Question: I am working on a project.I have a table tblhomework which have a column students code-which contains students code separated by comma.Now I have few drop downs to search a record among which is search by student name.Now I have students code in my table how should I match it against the student name.I am using the following query,till now I am matching using students code but now I have to match by student name
Query
'''
string studentcode = "%" + txt_studentcode.Text.ToString() + "%";
SELECT
tblhomework.ID,
tblteacher.TEACHERNAME,
tblclass.CLASSNAME,
tblhomework.Title,
tblhomework.HomeworkDetail,
tblhomework.StudentsCode
FROM tblhomework
join tblclass on tblclass.CLASSCODE=tblhomework.ClassCode
join tblteacher on tblteacher.TSHORTNAME=tblhomework.Tshortcode
where tblhomework.StudentsCode like'" + studentcode + "';
'''
Following is the screenshot of the result I am getting

I have a student table which contains student names of students which you can use.
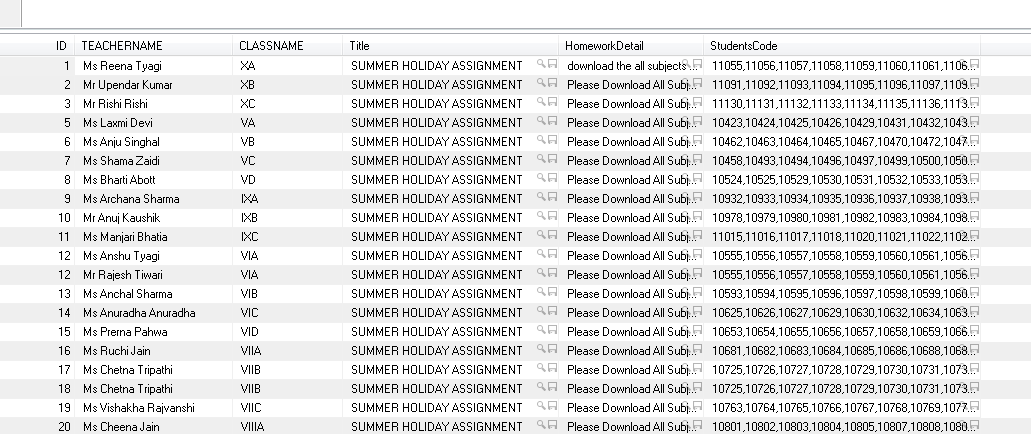
Answer: Using FIND_IN_SET in your current SQL:-
'''
SELECT
tblhomework.ID,
tblteacher.TEACHERNAME,
tblclass.CLASSNAME,
tblhomework.Title,
tblhomework.HomeworkDetail,
tblhomework.StudentsCode
FROM tblhomework
JOIN tblclass ON tblclass.CLASSCODE=tblhomework.ClassCode
JOIN tblteacher ON tblteacher.TSHORTNAME=tblhomework.Tshortcode
WHERE FIND_IN_SET('" + studentcode + "', tblhomework.StudentsCode);
'''
However, not this will only work if there are no spaces before / after the commas in the list of student codes
To join that against the student names table (and making assumptions on the layout of that table) use something like this:-
'''
SELECT
tblhomework.ID,
tblteacher.TEACHERNAME,
tblclass.CLASSNAME,
tblhomework.Title,
tblhomework.HomeworkDetail,
tblhomework.StudentsCode ,
tblstudent.StudentsName
FROM tblstudent
JOIN tblhomework ON FIND_IN_SET(tblstudent.StudentsCode, tblhomework.StudentsCode);
JOIN tblclass ON tblclass.CLASSCODE=tblhomework.ClassCode
JOIN tblteacher ON tblteacher.TSHORTNAME=tblhomework.Tshortcode
WHERE tblstudent.StudentsCode = '" + studentcode + "'
'''
Searching by student name (although generally it would be easier if the drop down returned the numeric unique student id):-
'''
SELECT
tblhomework.ID,
tblteacher.TEACHERNAME,
tblclass.CLASSNAME,
tblhomework.Title,
tblhomework.HomeworkDetail,
tblhomework.StudentsCode ,
tblstudent.StudentsName
FROM tblstudent
JOIN tblhomework ON FIND_IN_SET(tblstudent.StudentsCode, tblhomework.StudentsCode);
JOIN tblclass ON tblclass.CLASSCODE=tblhomework.ClassCode
JOIN tblteacher ON tblteacher.TSHORTNAME=tblhomework.Tshortcode
WHERE tblstudent.StudentsName = '" + studentname + "'
'''